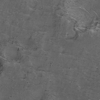
Label: not_dusty